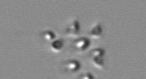
Label: Parvicorbicula_socialis